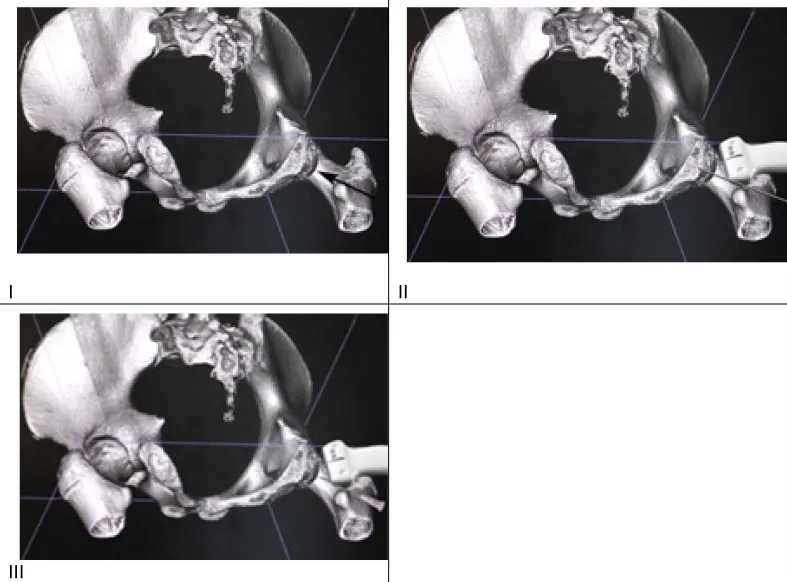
Schematic presentation of the surgical intervention. . I. 3D scan. Arrow show fracture. . II. Fenestration with K-wire. . III. Fenestration at enthesis.
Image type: radiology (mri)